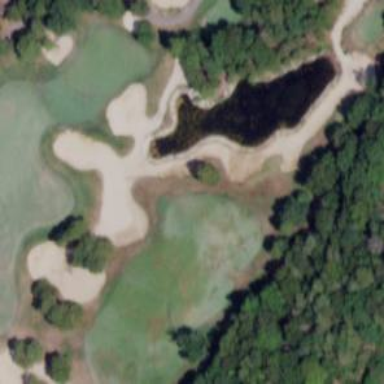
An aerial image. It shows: Golf bunker.